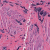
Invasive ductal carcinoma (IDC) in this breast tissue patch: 1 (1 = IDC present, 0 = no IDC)